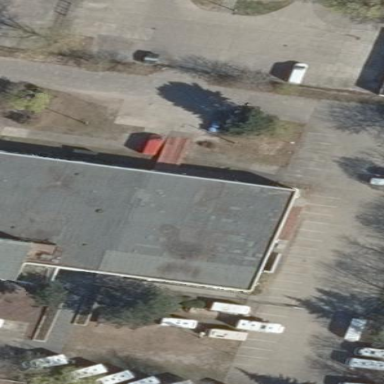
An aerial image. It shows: Commercial building.